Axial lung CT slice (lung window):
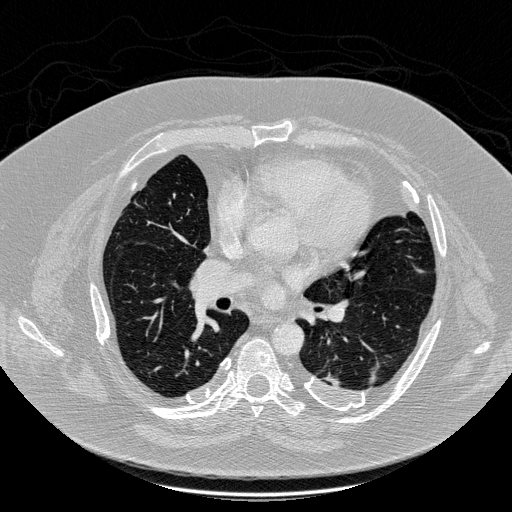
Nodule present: no